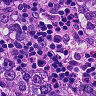
Metastatic tissue present: yes